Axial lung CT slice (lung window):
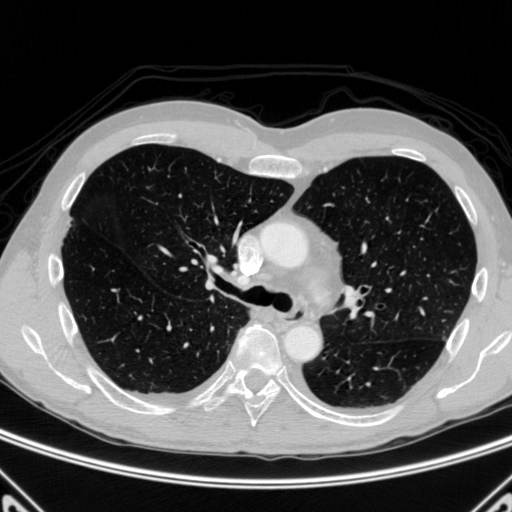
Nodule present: no